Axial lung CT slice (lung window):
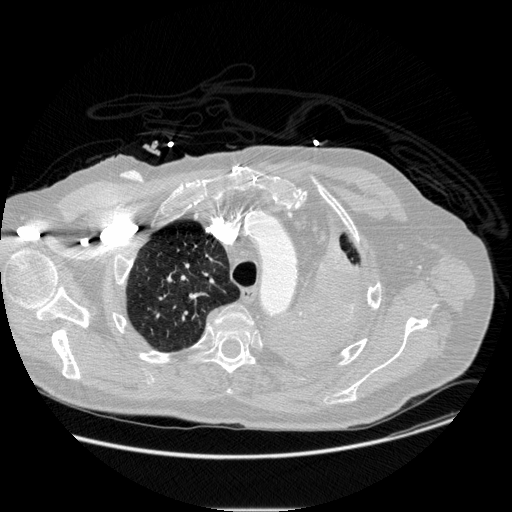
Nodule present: no